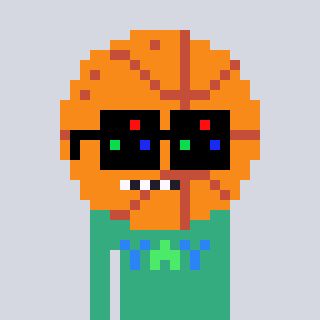
a pixel art character with square black sunglasses, a basketball-shaped head and a teal-colored body on a cool background